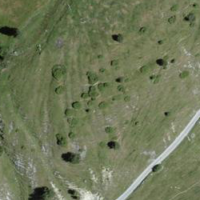
EUNIS habitat code: 26
Species observed at this site:
Odezia atrata